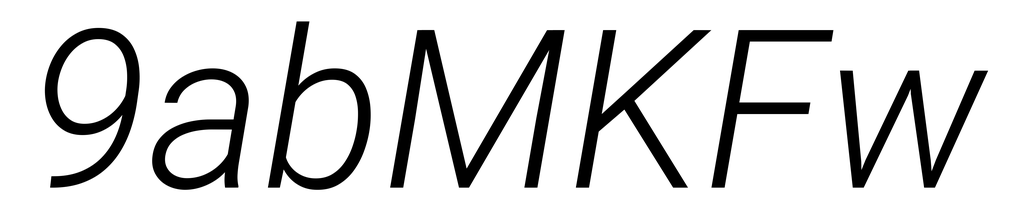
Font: Roboto-Italic_Light_Italic